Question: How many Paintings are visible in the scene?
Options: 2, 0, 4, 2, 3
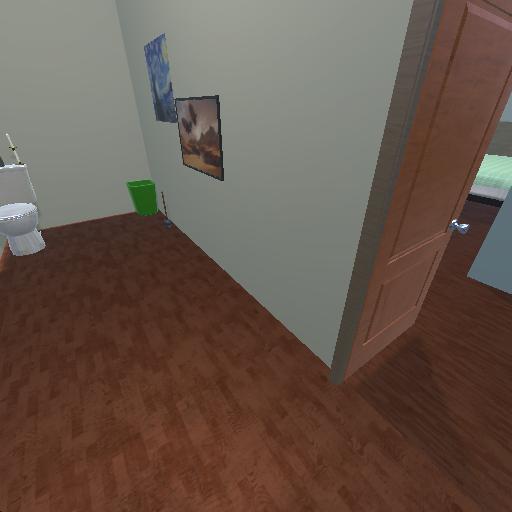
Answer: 2